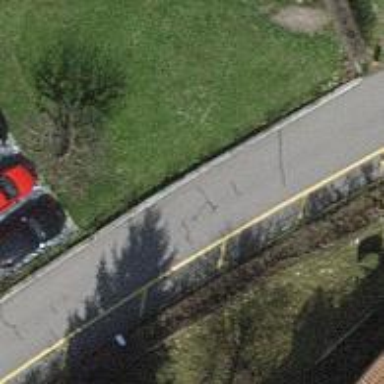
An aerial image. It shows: Alleyway designated as service road.